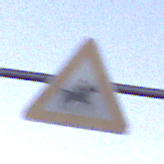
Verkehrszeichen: ReiterLinks
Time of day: Dusk
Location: Outdoor (Nature)
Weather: Clear
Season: NotSpecified
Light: Natural